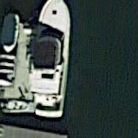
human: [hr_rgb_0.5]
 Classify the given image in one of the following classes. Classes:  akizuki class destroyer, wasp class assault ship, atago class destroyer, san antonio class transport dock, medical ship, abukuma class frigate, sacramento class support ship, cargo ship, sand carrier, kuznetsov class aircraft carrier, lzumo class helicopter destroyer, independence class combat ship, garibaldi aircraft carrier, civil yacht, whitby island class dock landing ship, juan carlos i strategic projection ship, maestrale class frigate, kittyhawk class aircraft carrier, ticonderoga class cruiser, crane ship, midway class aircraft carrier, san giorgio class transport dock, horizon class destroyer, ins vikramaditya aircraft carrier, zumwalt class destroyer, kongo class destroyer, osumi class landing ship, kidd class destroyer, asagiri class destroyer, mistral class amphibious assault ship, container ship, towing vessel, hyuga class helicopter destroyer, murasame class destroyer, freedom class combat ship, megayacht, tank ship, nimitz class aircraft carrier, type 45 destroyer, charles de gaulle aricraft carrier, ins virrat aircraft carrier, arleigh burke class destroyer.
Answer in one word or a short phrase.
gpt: Civil yacht